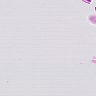
Metastatic tissue present: no